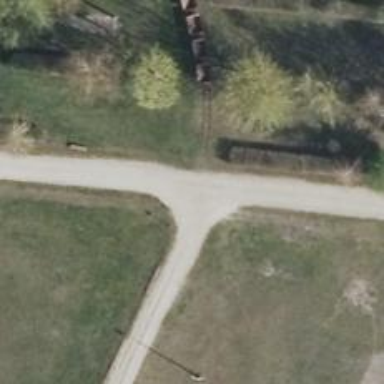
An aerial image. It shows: Crossing for the railway.